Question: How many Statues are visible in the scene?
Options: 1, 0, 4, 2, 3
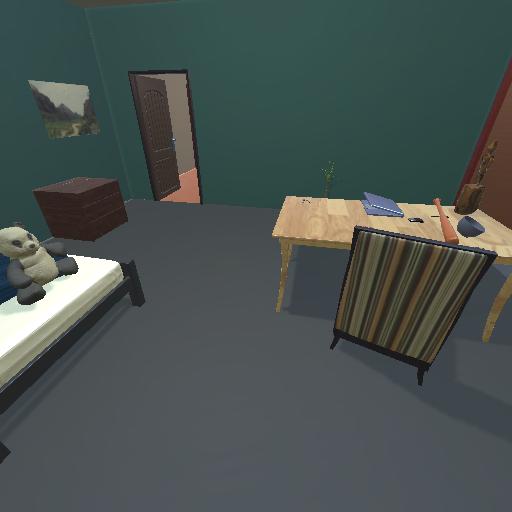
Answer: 1